Field crop: maize
Growth stage: 1
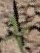
Species: atriplex